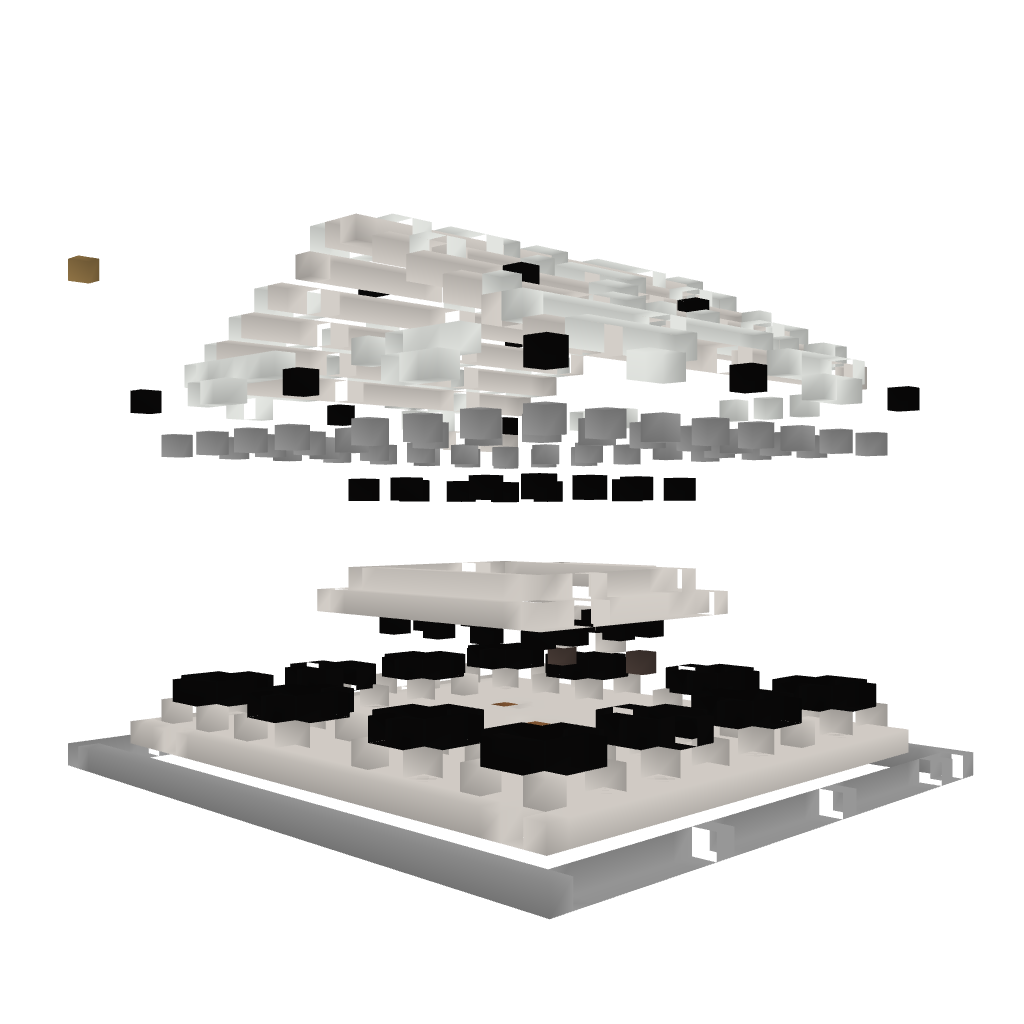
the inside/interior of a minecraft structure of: Templo Romano